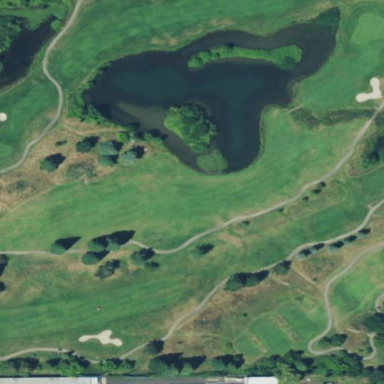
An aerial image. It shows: Grassy area designated as golf fairway.